三年级 · 计数
下面是三（1）班同学最喜欢的图书调查情况。

|  | 儿童文学类 | 科普类 | 动漫类 |
| :---: | :---: | :---: | :---: |
| 男 | 正丁 | 正正 | 正下 |
| 女 | 正王 | 正 | 正丁 |

(1)请你根据上面的情况完成下表。

(2)男生最喜欢 (

(3)女生最喜欢 (
)类图书的人最多。

)类图书的人最多。
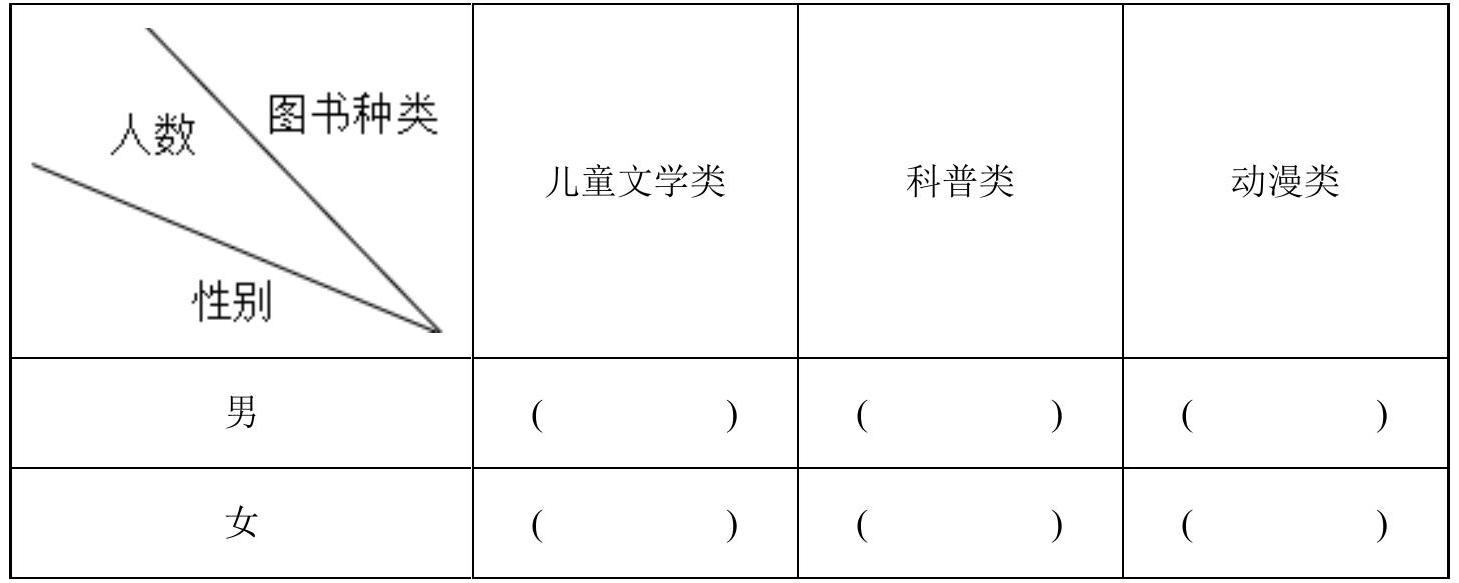
答案: 解(1) $\begin{array}{llllll}7 & 10 & 8 & 9 & 5 & 7\end{array}$

(2)科普

(3) 儿童文学

【分析】（1）“正”字的每一画代表着 1, 一个“正”字代表数字 5, 依据此将统计表完成即可;

(2) 比较统计表中的数据即可得出男生最喜欢哪类图书的人最多;

(3) 比较统计表中的数据即可得出女生最喜欢哪类图书的人最多。

【详解】（1）男生喜欢儿童文学类的有 7 人，喜欢科普类的有 10 人，喜欢动漫类的有 8 人;女生喜欢儿童文学类的有 9 人, 喜欢科普类的有 5 人, 喜欢动漫类的有 7 人。

(2) $10>8>7$

男生最喜欢科普类图书的人最多。

(3) $9>7>5$

女生最喜欢儿童文学类图书的人最多。

【点睛】本题考查学生对统计表填补和数据分析的掌握, 解答此题的关键是正确填补统计表。